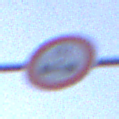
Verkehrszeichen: TatsaechlicheAchslast
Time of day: SunriseSunset
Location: Outdoor (Suburban)
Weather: PartlyCloudy
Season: NotSpecified
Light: Natural